Question: i know this is simple but I can't seem to figure it out at the moment.
My page displays sets of info separated via divs and styled to look like "boxes"

I will be displaying different number of boxes (items) dynamically, so I wanted the page to display each box horizontally ala "text wrapping" style where each box maintains its dimensions but is evenly distributed per line depending on the available viewport...
I tried to do this the bootstrap way but the columns auto extend / fill the horizontal space, based on the coloumn sizing... w/c is a waste .. my boxes are 50x50 pixels and i just need all those boxes to spread out evenly.
And additionally, i wanted the boxes centered.. where if there are only 3 small boxes to display they'd be at the center, not left most.
my code so far
HTML
'''
<div class="row">
<div class="col-xs-12">
<div class="terminal_entry"> <span class="" > blah </span></div>
<div class="terminal_entry"> <span class="" > blah </span></div>
<div class="terminal_entry"> <span class="" > blah </span></div>
<div class="terminal_entry"> <span class="" > blah </span></div>
<div class="terminal_entry"> <span class="" > blah </span></div>
</div>
</div><!-- /.row -->
'''
CSS
'''
.terminal_entry {
width: 50px;
height: 50px;
background-color: #cccccc;
margin: 3px;
padding: 5px;
float: left;
}
'''
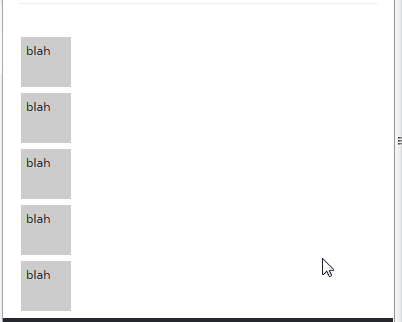
Answer: As @deebs said, try
'''
display: inline-block
'''
for your elements and set the parent to
'''
text-align: center.
'''
Here's a JS Fiddle showing the functionality you want: <URL>